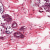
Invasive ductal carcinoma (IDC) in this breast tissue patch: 0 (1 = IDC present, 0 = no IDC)